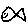
Label: fish